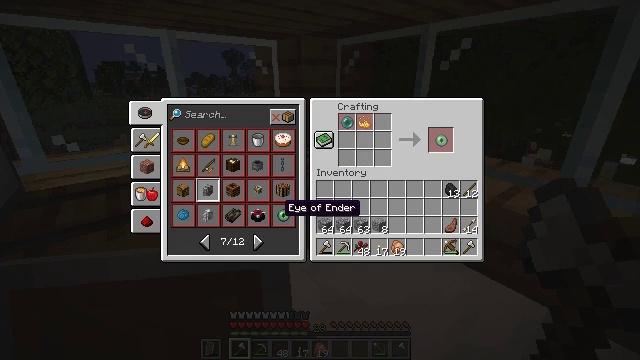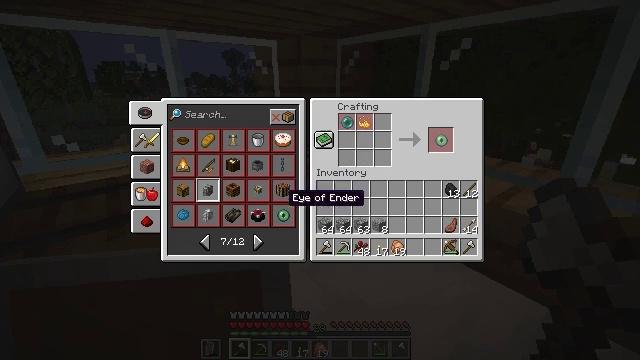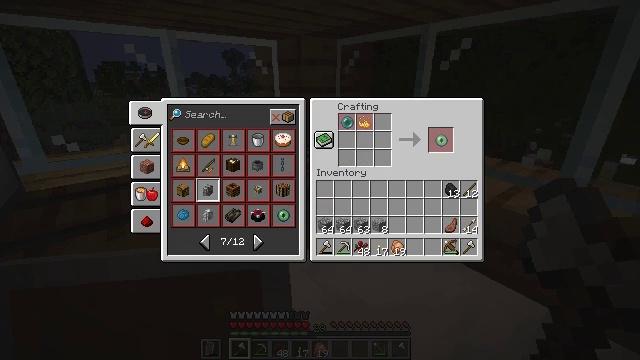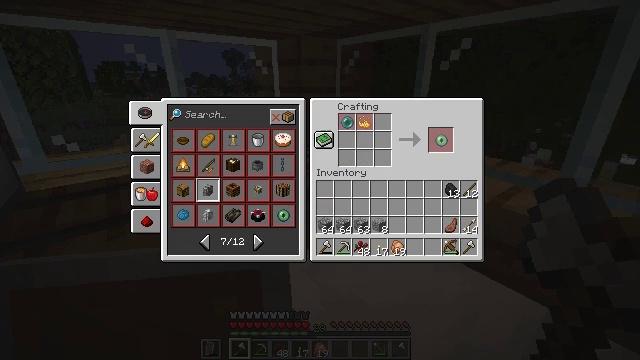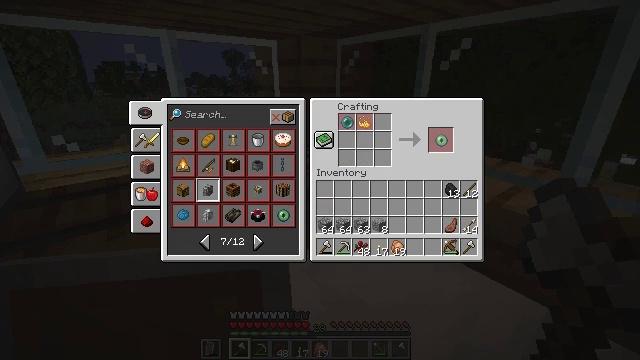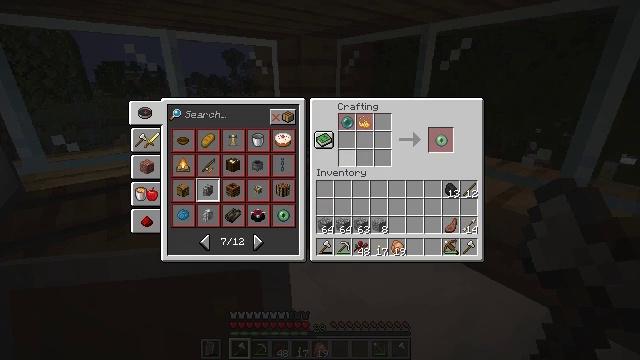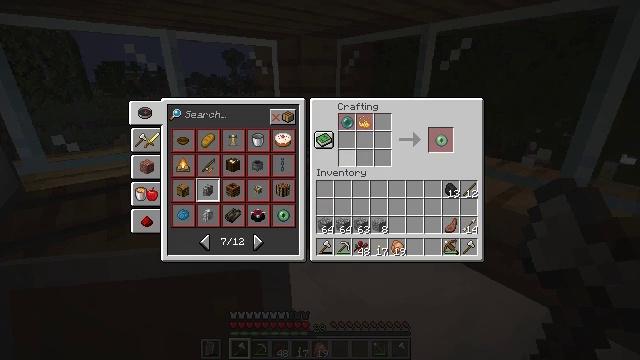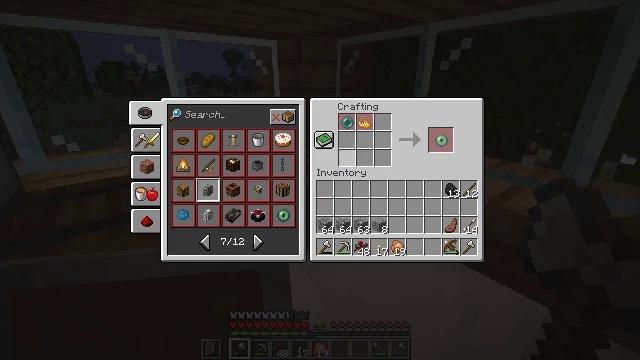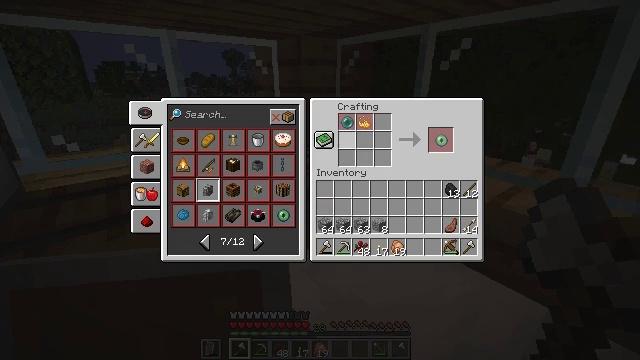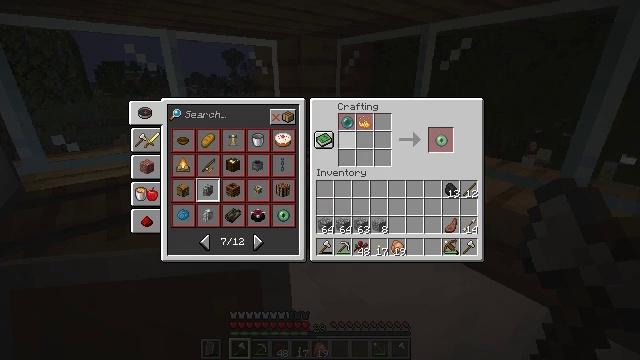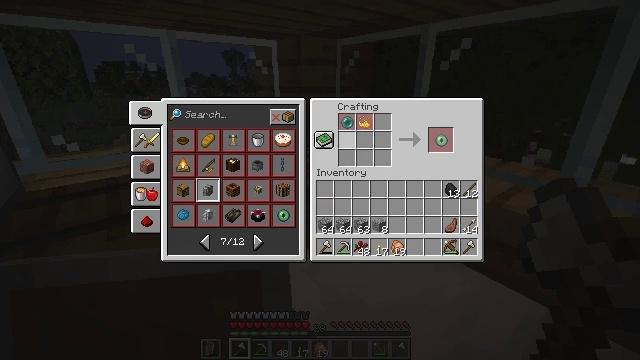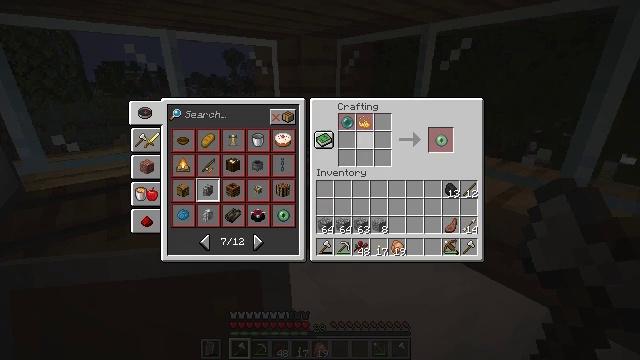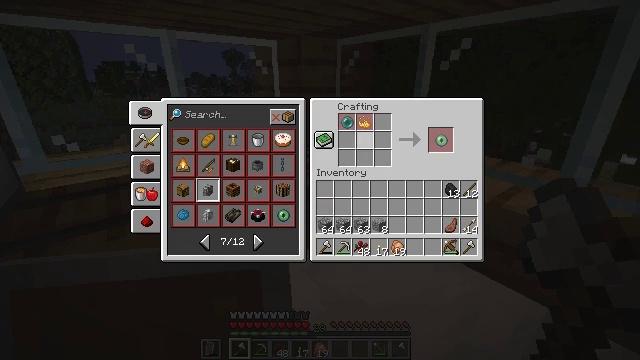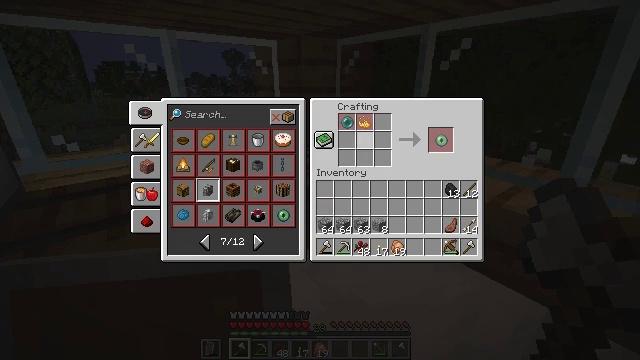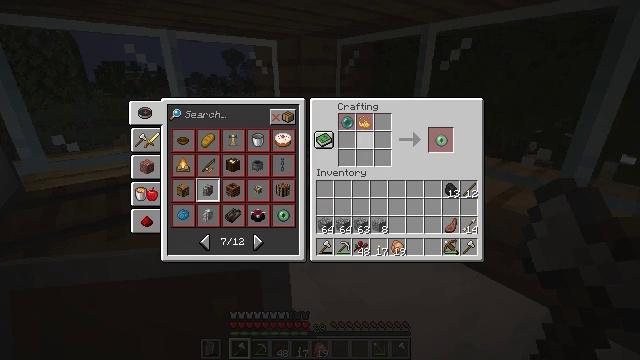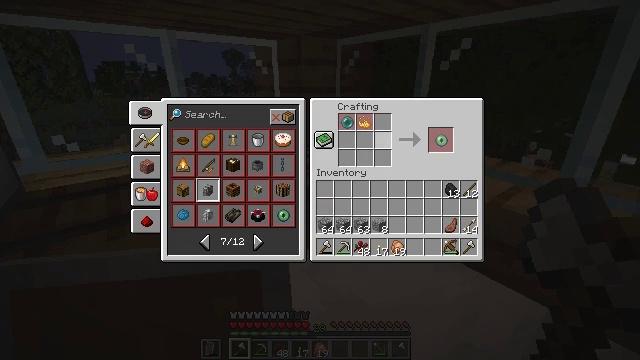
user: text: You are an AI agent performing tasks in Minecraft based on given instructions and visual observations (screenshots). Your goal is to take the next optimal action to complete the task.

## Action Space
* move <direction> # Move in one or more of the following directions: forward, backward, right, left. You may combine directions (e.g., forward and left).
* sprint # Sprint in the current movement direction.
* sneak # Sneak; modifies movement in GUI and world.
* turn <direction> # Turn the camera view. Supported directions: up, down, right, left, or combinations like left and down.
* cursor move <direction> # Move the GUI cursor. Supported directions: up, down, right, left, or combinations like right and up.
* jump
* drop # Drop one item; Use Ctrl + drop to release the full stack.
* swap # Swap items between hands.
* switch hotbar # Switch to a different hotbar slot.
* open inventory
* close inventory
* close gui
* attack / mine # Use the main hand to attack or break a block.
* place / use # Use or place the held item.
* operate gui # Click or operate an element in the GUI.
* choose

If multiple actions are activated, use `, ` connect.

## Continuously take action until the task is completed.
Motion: motion action
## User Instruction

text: Use an ender pearl and blaze powder to craft an ender eye.
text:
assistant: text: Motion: cursor move up
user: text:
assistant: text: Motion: cursor move right and up
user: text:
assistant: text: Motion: cursor move right
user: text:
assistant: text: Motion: no_op
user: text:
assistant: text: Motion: no_op
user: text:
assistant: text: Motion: cursor move up
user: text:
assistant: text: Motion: cursor move up
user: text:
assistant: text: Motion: no_op
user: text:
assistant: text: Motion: no_op
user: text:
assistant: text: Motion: no_op
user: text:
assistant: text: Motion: no_op
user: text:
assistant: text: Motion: no_op
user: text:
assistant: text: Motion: no_op
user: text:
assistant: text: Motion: cursor move right
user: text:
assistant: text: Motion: no_op
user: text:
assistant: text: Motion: no_op
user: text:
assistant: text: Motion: no_op
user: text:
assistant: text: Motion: no_op
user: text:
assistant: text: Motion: no_op
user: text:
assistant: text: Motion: no_op
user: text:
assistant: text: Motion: no_op
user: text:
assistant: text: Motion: no_op
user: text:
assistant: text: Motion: no_op
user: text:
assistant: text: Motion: no_op
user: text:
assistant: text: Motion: cursor move left
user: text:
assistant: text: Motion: cursor move left
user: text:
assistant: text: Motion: cursor move left and down
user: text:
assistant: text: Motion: cursor move left and down
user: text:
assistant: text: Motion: cursor move left and down
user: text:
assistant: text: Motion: cursor move down